Question: I'm using Laravel 4 to develop my application. But I have some problem about setting cookie. Here is some code in 'app/routes.php':
'''
Route::get('/', function(){
// Set a cookie before a response has been created ??
Cookie::queue('test0', '123', 10);
$app = App::getFacadeApplication();
$version = $app::VERSION;
//Creating Custom Responses
$response = Response::make("<html><body>
Version: $version <br/>
<script type="text/javascript">
document.write(document.cookie);
</script>
</body></html>", 200);
$response->withCookie(Cookie::make('test1', '0123', 10));
//Queue after response created
Cookie::queue('test2', '123', 10);
Cookie::queue('test3', '123', 10);
setcookie('test4', '123', time() + 60*10);
return $response->withCookie(Cookie::make('test5', '0123', 10));
});
'''
But when I run this code, it doesn't set all value. Here is my result:

Only the php build-in function work,
any other function like 'Cookie::queue', 'withCookie' didn't work for me, but in the 'Cookies set by this page' popup like the image above, it still have all cookie value
So, what is the problem here?
And why the value of 'test2' is not ''123'' ???
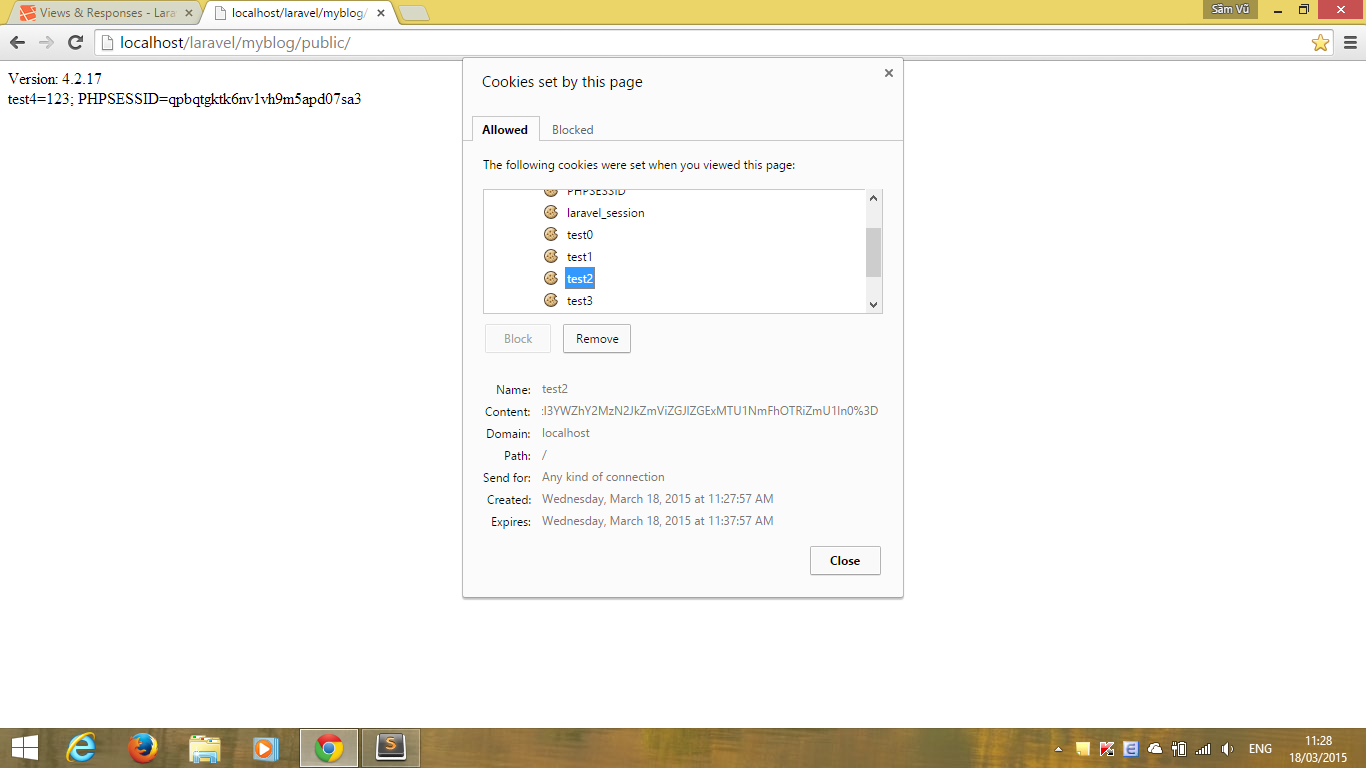
Answer: This is because the cookie you set is <URL>.
> HttpOnly cookies can only be used when transmitted via HTTP (or
HTTPS). They are not accessible through non-HTTP APIs such as
JavaScript. This restriction mitigates, but does not eliminate, the
threat of session cookie theft via cross-site scripting (XSS).
HttpOnly cookies are supported by most modern browsers.
'Cookie::make()' method takes seven parameters. You can set 'httpOnly' (default is true) to false in laravel.
'''
Cookie::make($name, $value, $minutes, $path, $domain, $secure, $httpOnly);
'''
In laravel, cookie value is automatically encrypted with key which is set in 'app/config/app.php' for security reason. To get what you want to do, you need to follow this two ways :
Just use traditional <URL> method in php.
'''
setcookie($name, $value, $expire, $path, $host, $secure, $httpOnly);
'''
Otherwise, you can use this tricky way. <URL>
Hope it will be useful for you.